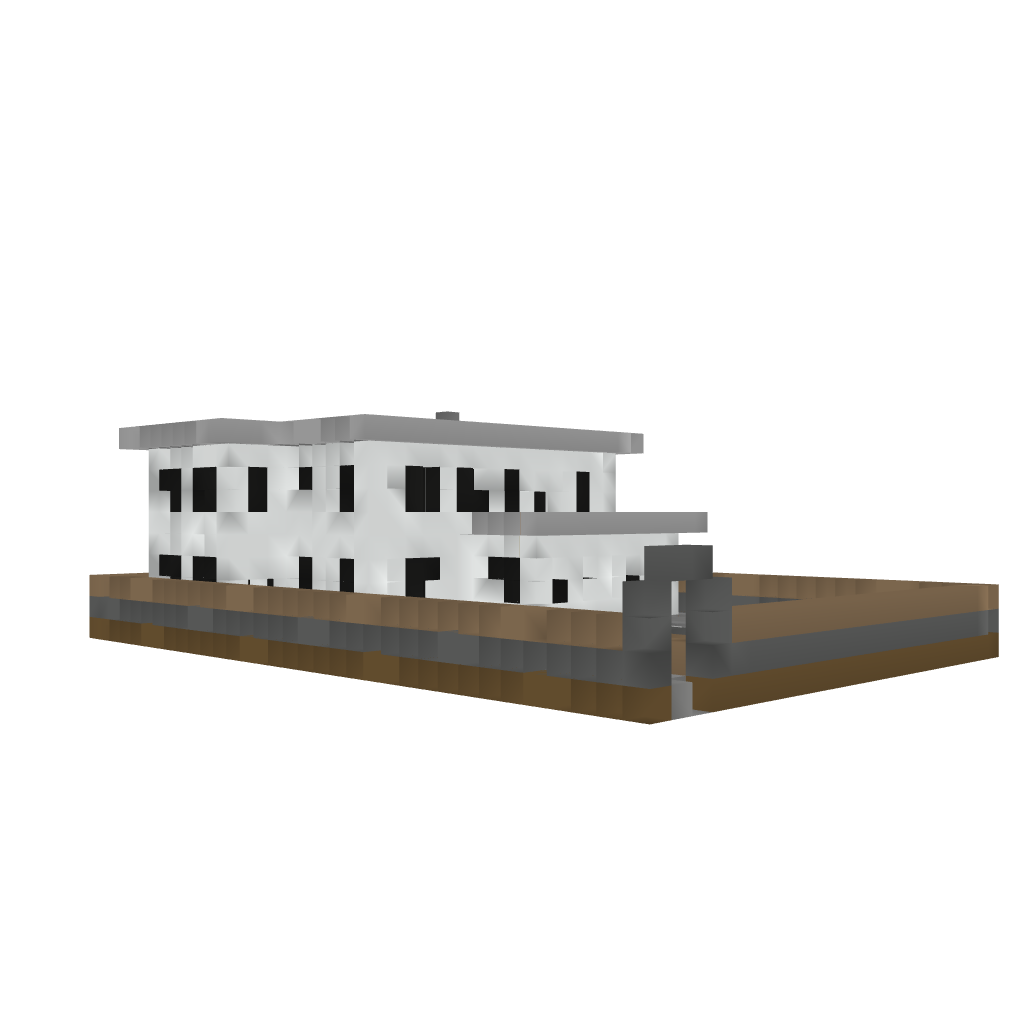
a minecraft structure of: Vip House